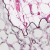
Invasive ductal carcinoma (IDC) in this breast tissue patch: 0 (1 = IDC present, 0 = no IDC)